Question: What is the maximum earning potential per month?
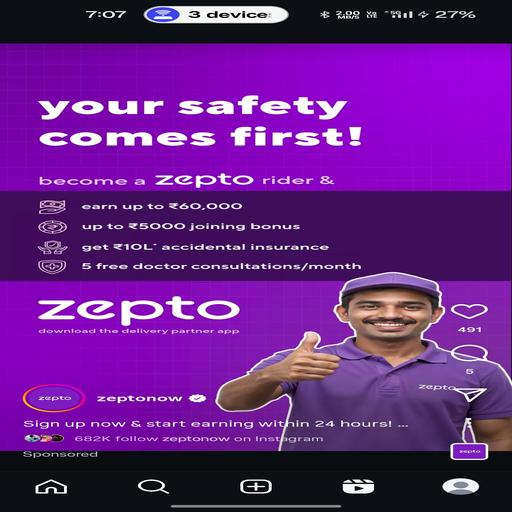
Answer: 60000